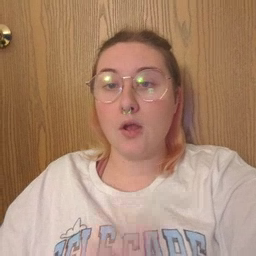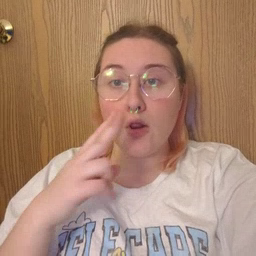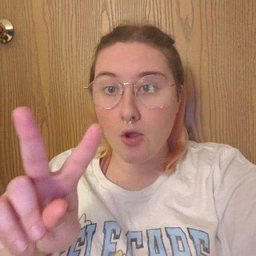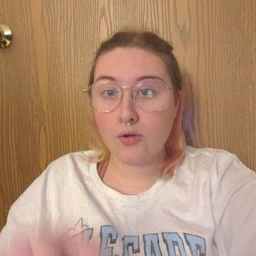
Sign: look